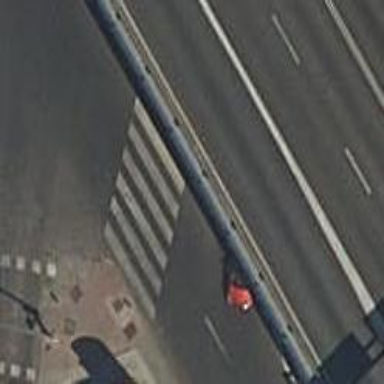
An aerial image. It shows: Road with traffic signals.